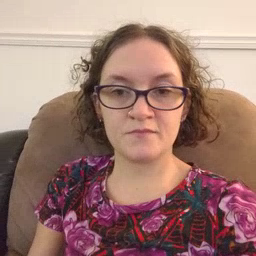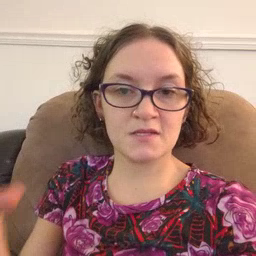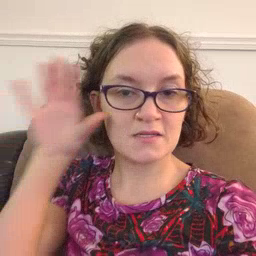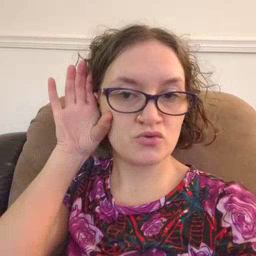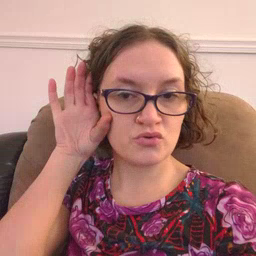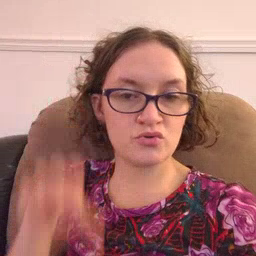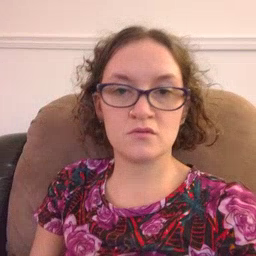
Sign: hear